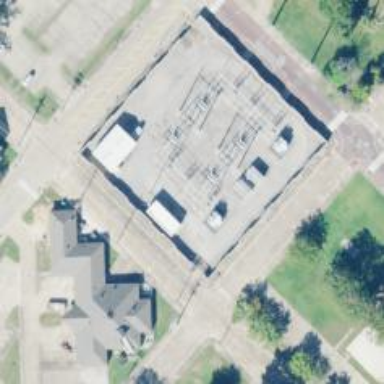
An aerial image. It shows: Switch used for power control.